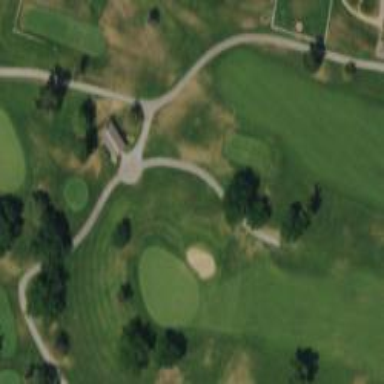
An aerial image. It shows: Path for golf carts.